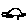
Label: car